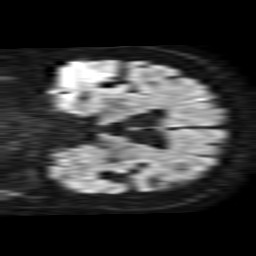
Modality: TRACE
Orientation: coronal
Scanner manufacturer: philips
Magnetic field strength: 1.5 T
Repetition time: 3.481 s
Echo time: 0.07039 s